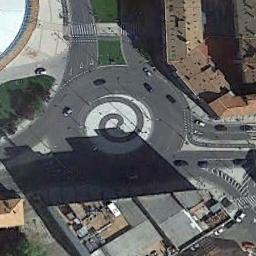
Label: roundabout